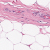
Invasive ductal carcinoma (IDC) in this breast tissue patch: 0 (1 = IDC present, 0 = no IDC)